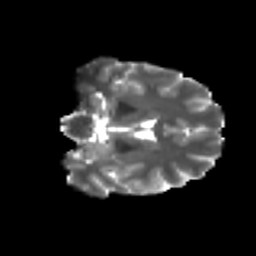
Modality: T2w
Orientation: coronal
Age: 21
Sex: female
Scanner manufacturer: ge
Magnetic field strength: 3 T
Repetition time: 7.8 s
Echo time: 0.0612 s